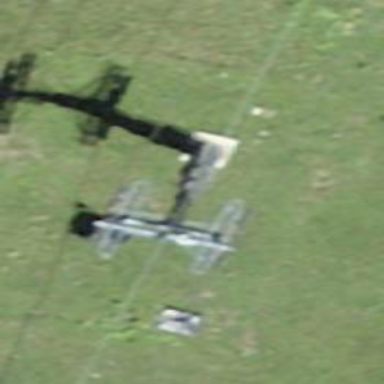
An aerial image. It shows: Pylon used for aerialway.